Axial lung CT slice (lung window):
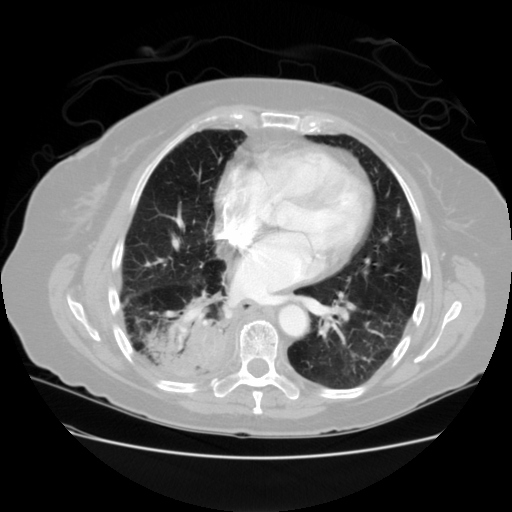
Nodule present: no